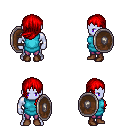
a pixel art fantasy rpg character, male body template, dark elf, purple skin, teal tunic, magenta pants, red left-swept hairstyle, brown shoes, shield, four views (front, back, left, right), 2x2 character sprite sheet, small pixel art, hard edges, no anti-aliasing